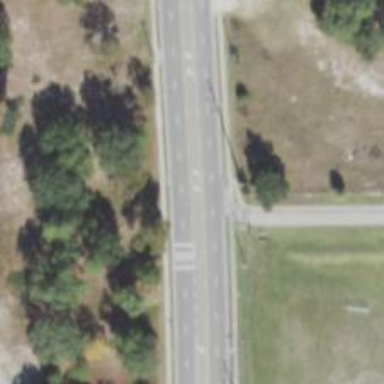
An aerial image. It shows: Primary highway with asphalt surface. There is sidewalk on the left side.